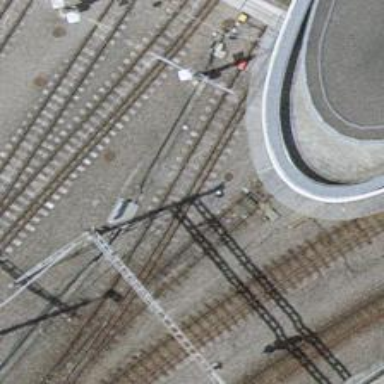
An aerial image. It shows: Narrow-gauge railway yard with electrified contact lines.